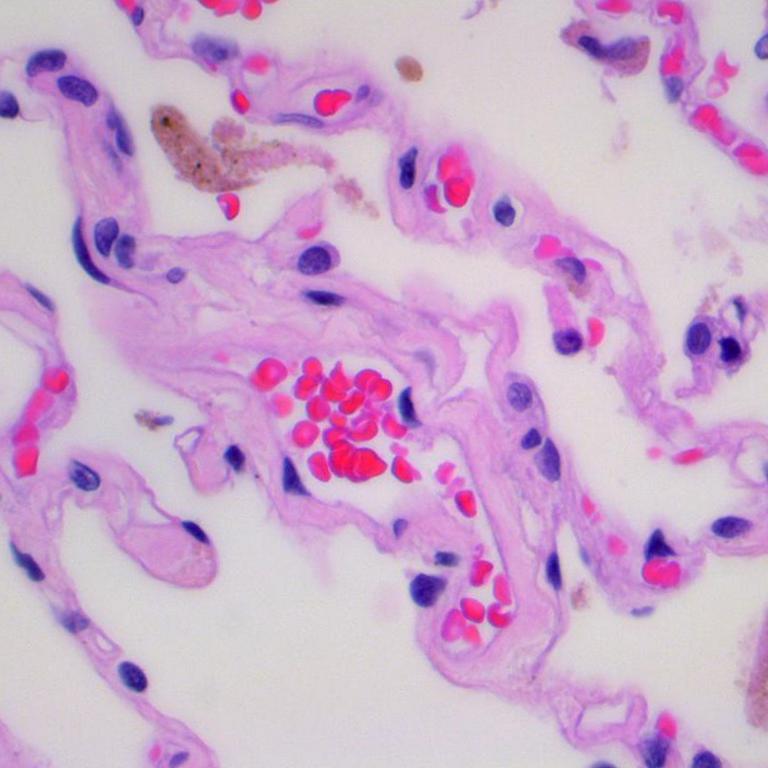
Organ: lung
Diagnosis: benign